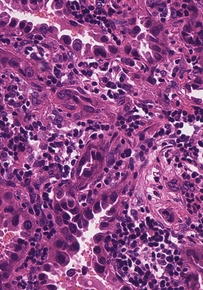
Tumor epithelial tissue: yes
Tumor-associated stroma tissue: yes
Normal tissue: no